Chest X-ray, AP view. Patient: 39 years old, sex M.
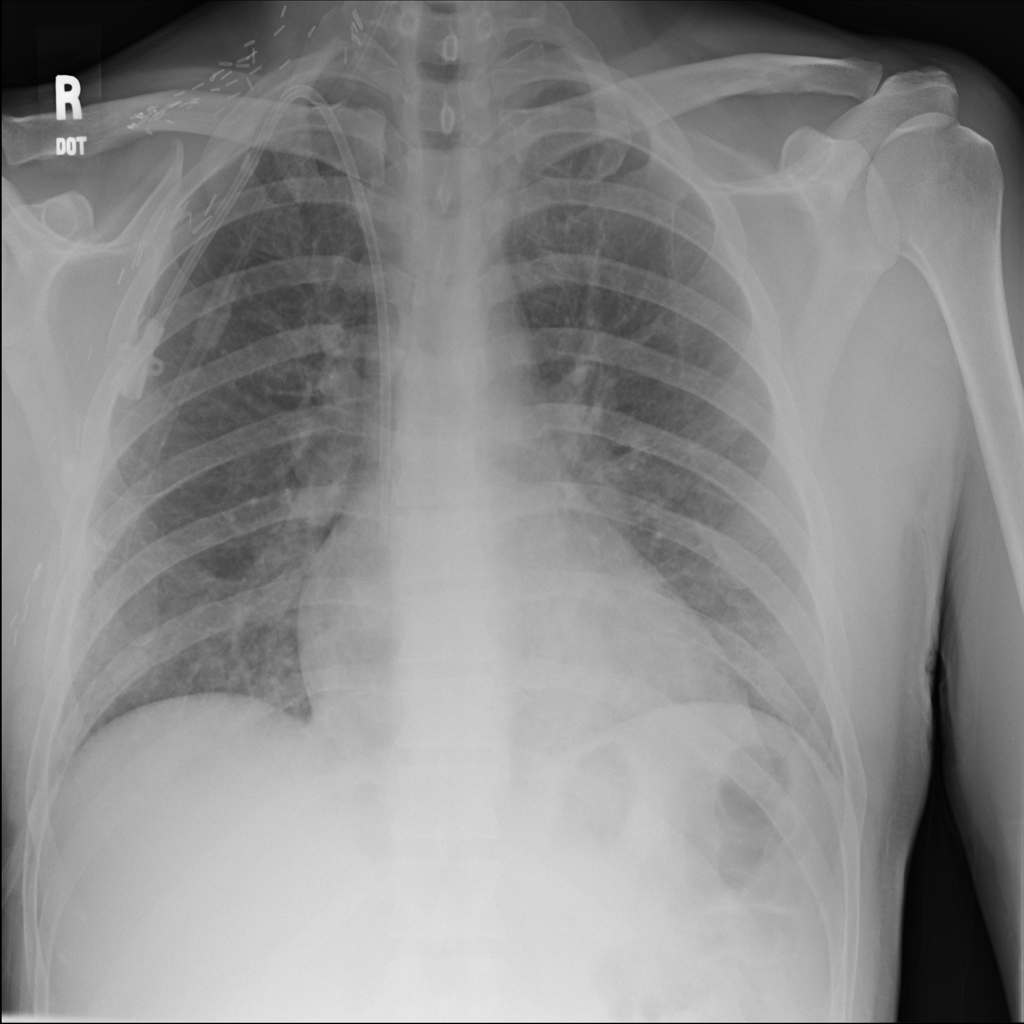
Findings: No Finding